Aerial crown-view tile of a tropical tree (Barro Colorado Island, Panama), acquired 20250715:
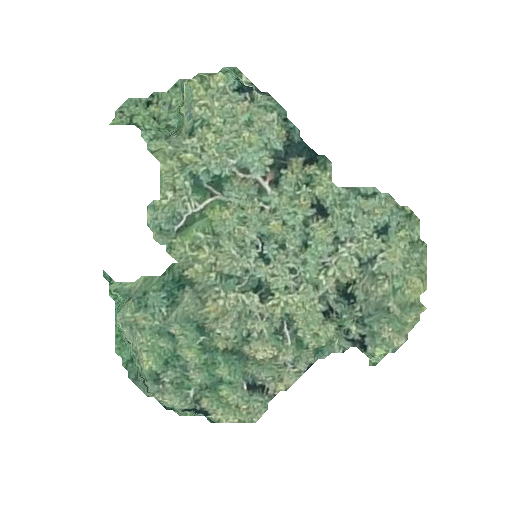
Species: Jacaranda copaia
GBIF accepted scientific name: Jacaranda copaia
Crown area: 106.805 m²